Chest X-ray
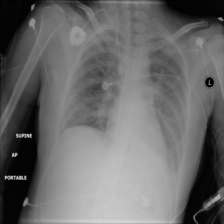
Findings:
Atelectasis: negative
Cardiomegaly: negative
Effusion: positive
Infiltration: positive
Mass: negative
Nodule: negative
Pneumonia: negative
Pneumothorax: negative
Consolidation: negative
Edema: negative
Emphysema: negative
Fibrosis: negative
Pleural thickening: negative
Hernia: negative